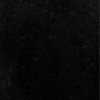
Label: dusty